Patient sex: M
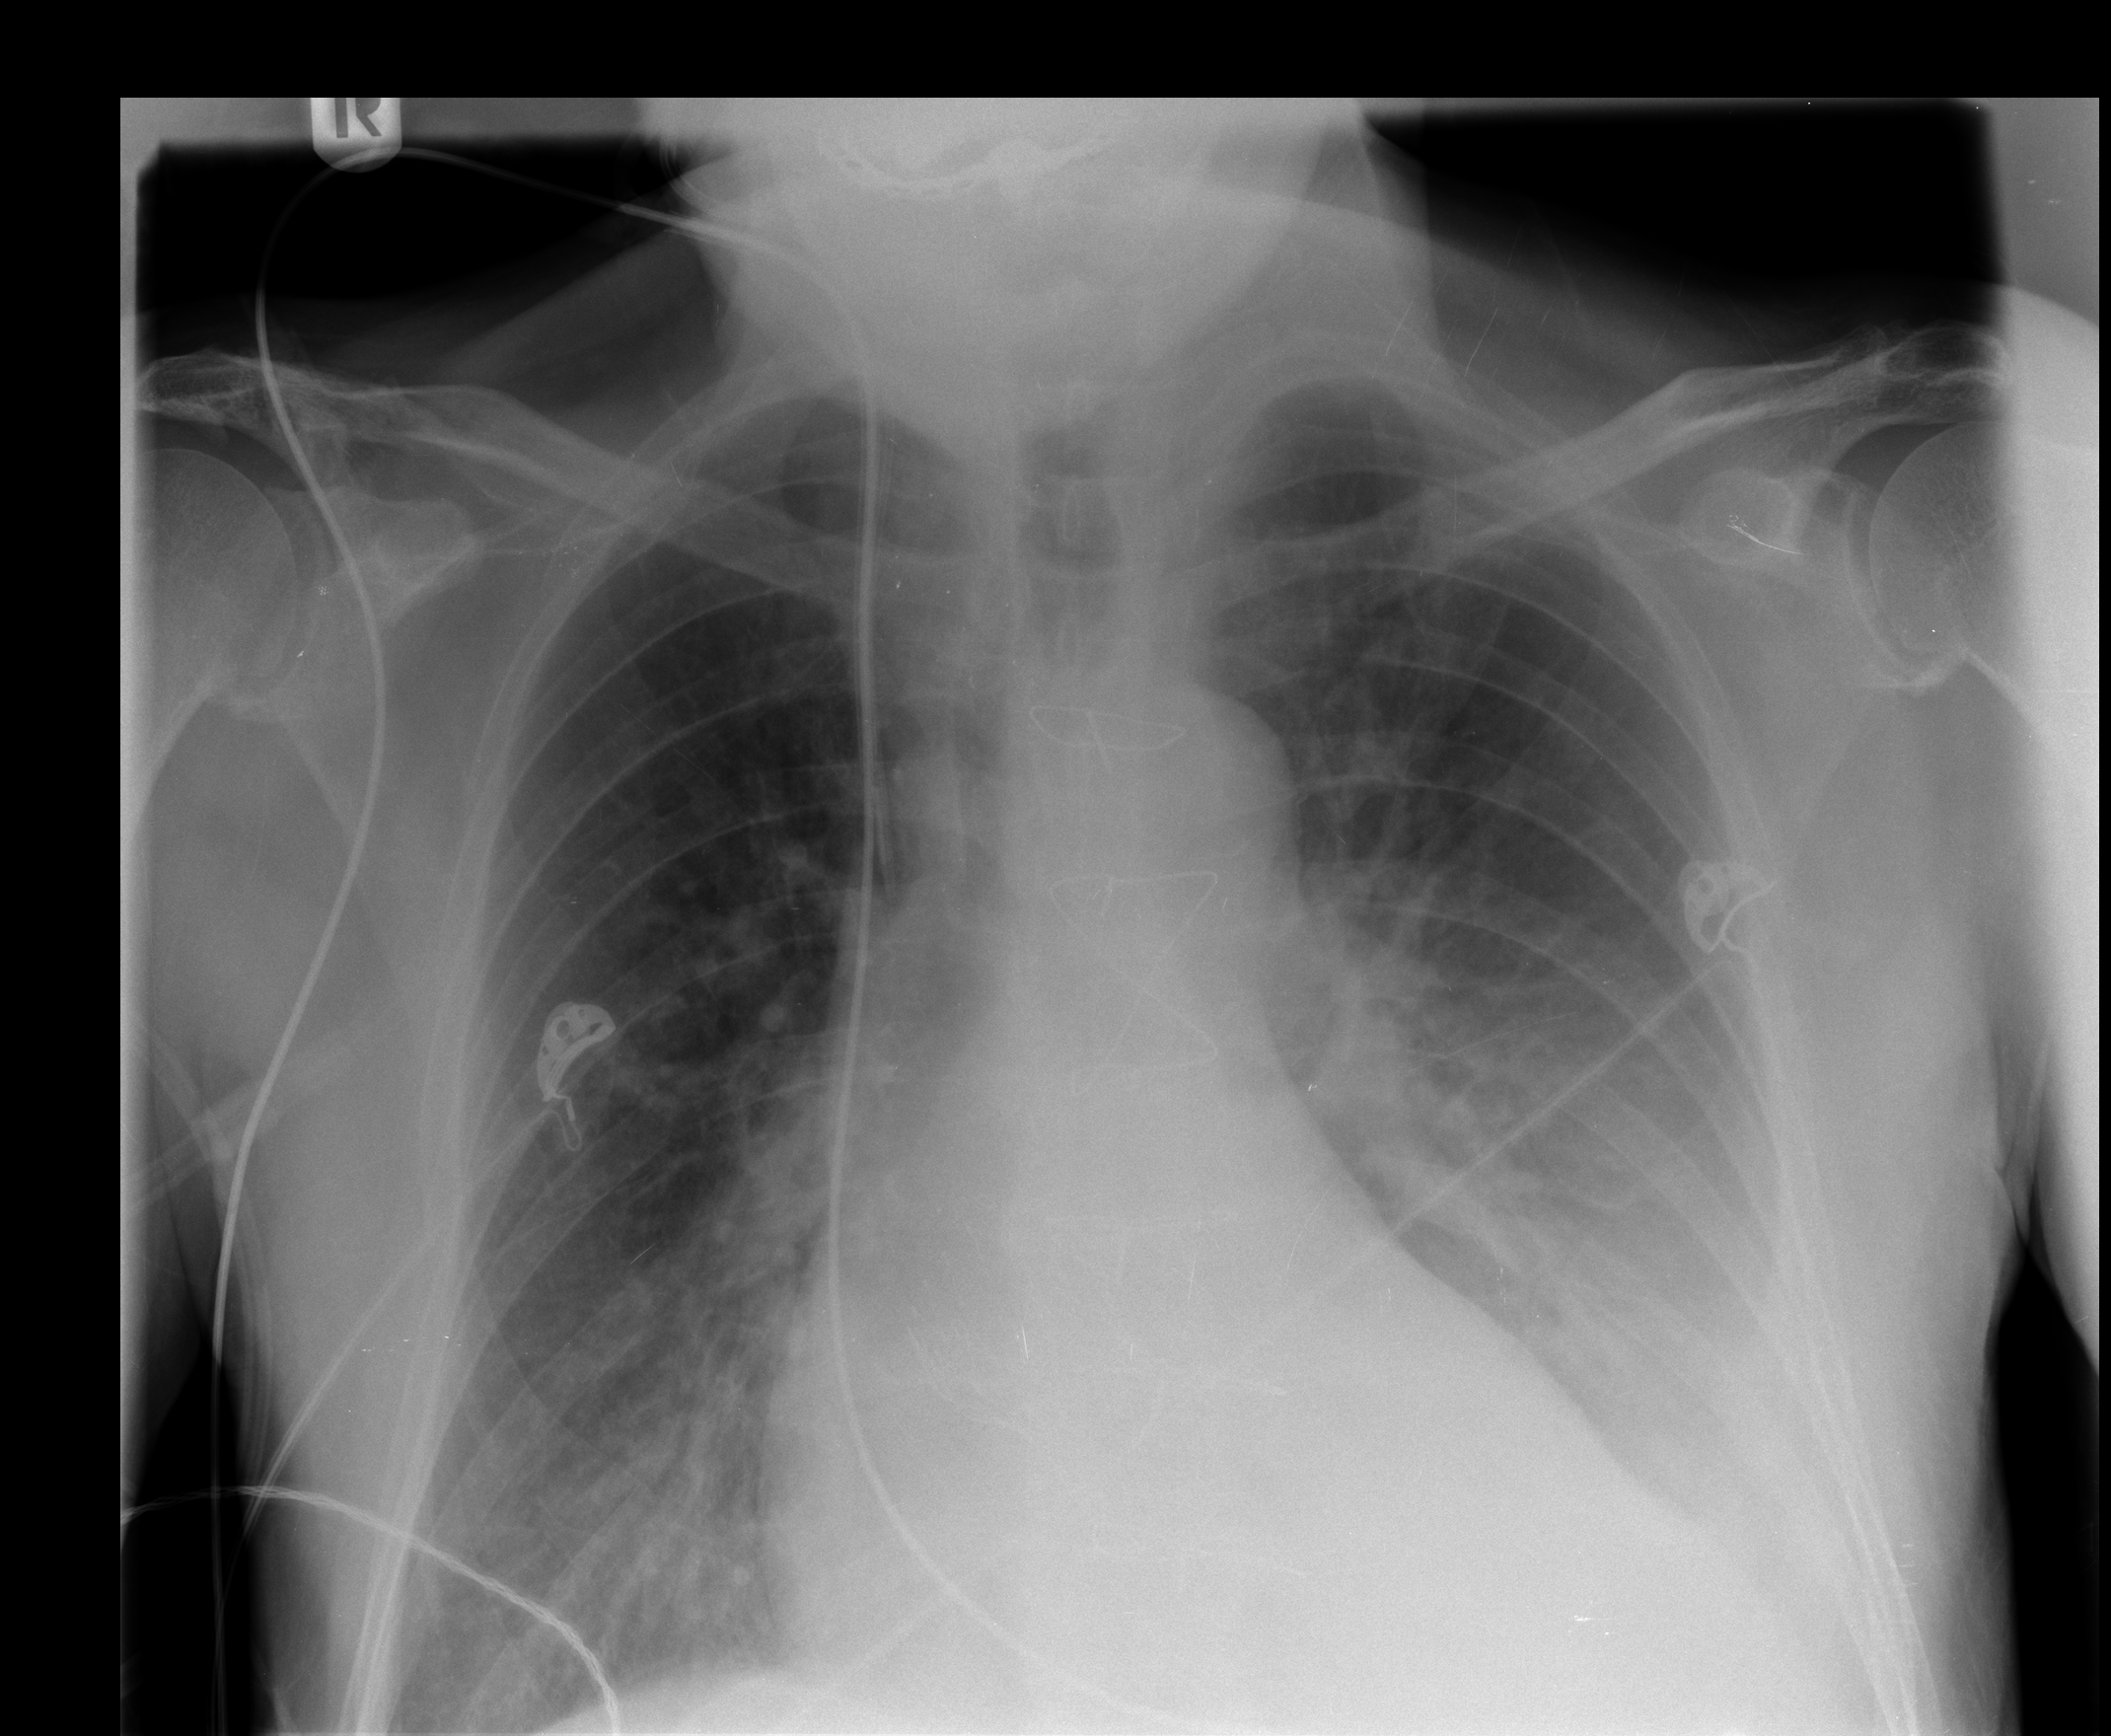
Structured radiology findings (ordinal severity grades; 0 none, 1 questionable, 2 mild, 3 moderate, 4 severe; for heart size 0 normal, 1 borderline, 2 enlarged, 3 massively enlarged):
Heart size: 2
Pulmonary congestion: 2
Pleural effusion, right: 0
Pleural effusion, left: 2
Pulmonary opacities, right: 0
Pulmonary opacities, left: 0
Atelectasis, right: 0
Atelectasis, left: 3